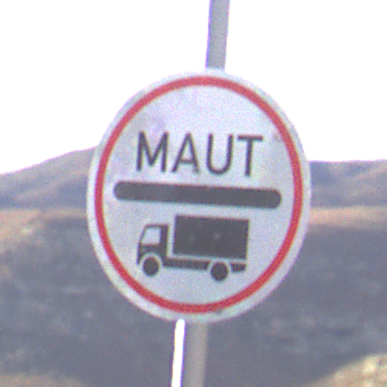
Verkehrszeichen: Mautpflicht
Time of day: MorningAfternoon
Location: Outdoor (Nature)
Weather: PartlyCloudy
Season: NotSpecified
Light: Natural